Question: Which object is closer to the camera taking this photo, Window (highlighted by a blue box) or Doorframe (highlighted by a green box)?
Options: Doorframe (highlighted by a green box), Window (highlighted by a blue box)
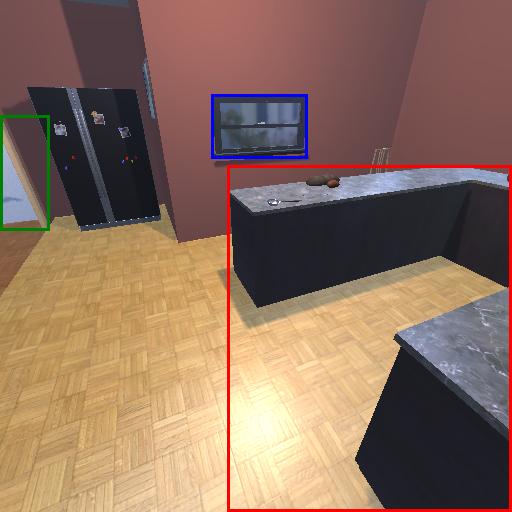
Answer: Doorframe (highlighted by a green box)